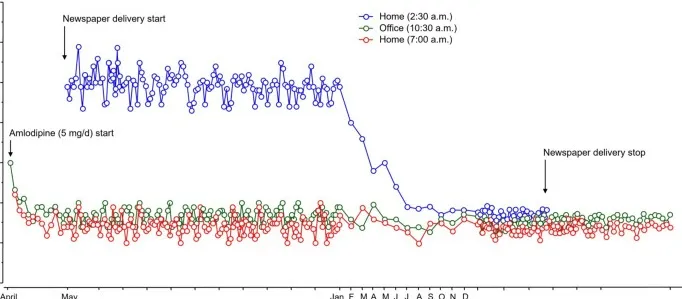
Changes in systolic blood pressures at 2:30 a. m. , 10:30 a. m.7:00 p. m. during the follow-up period. Line graphs show changes in the systolic blood pressures at 2:30 a. m. , 10:30 a. m.7:00 p. m. during the follow-up period.
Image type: chart (chart)